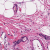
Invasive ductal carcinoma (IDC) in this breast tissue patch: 0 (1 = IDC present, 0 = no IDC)